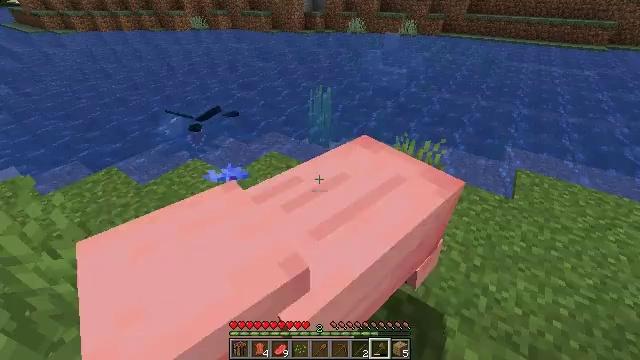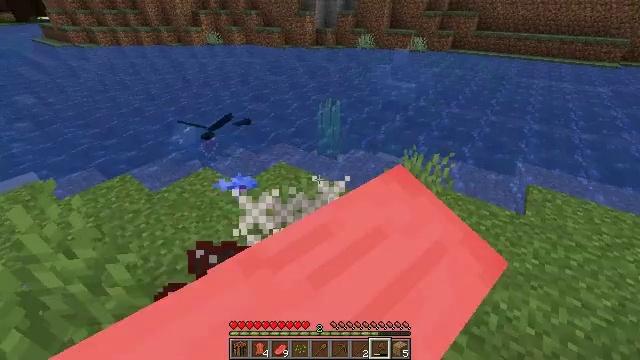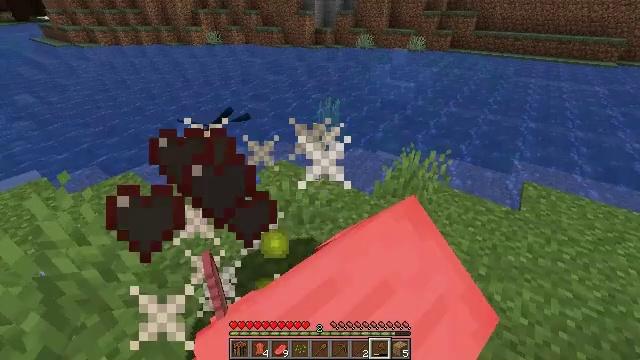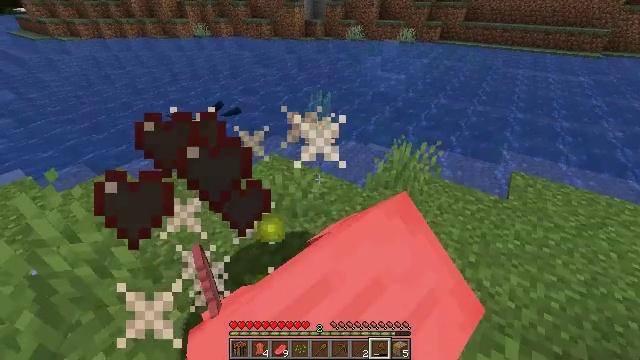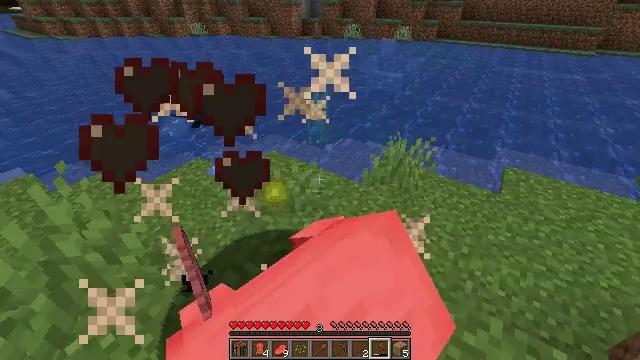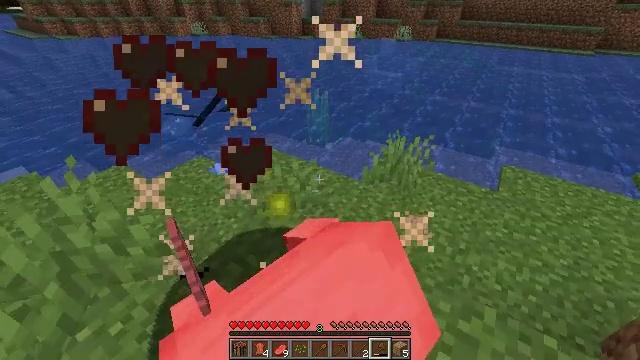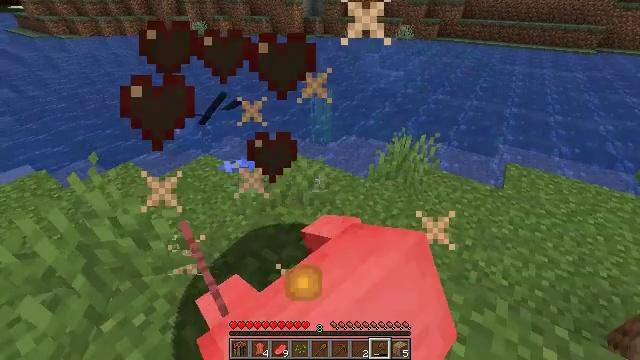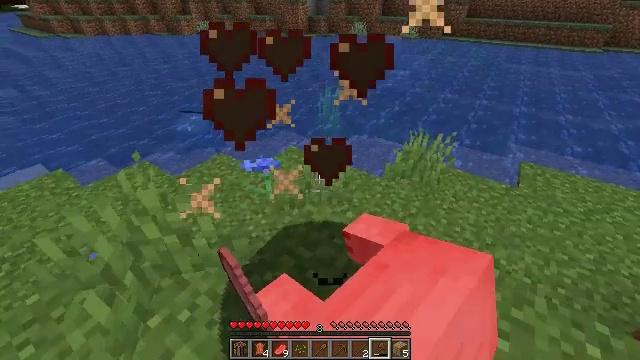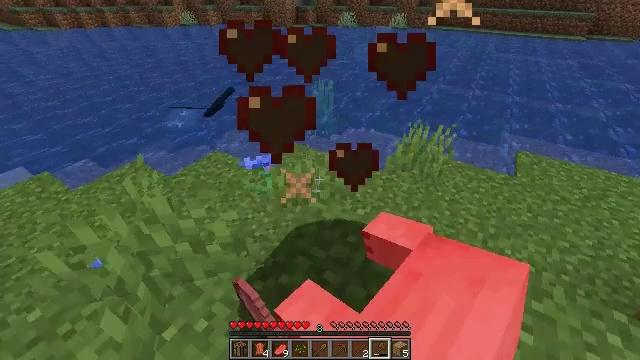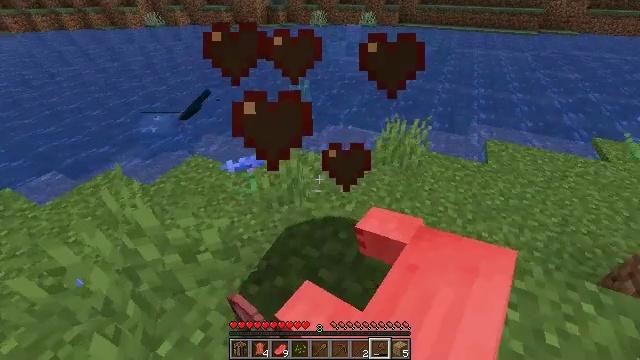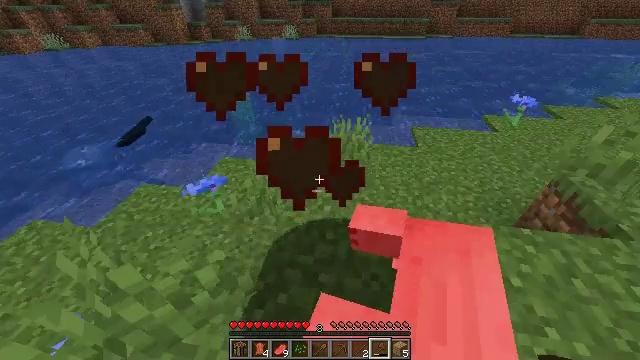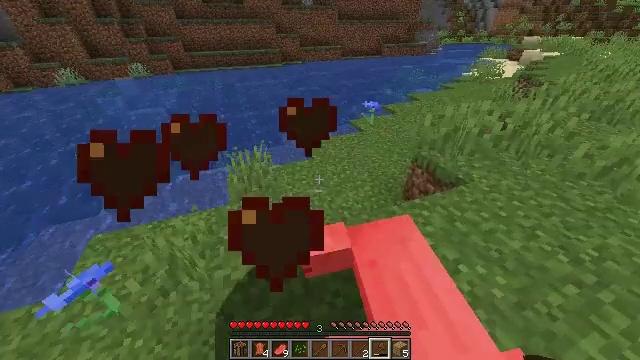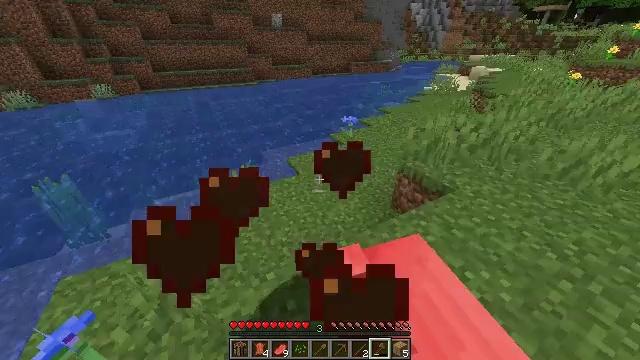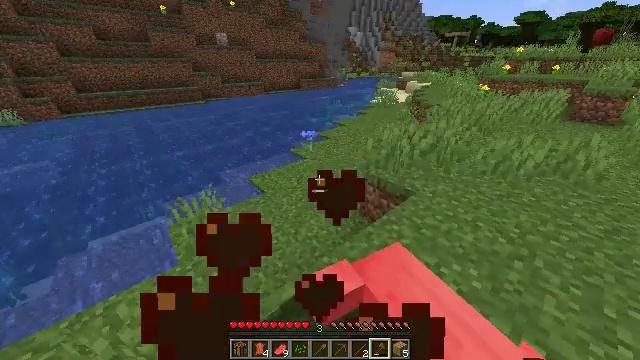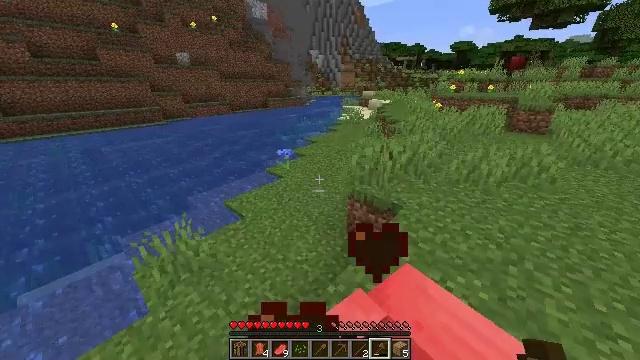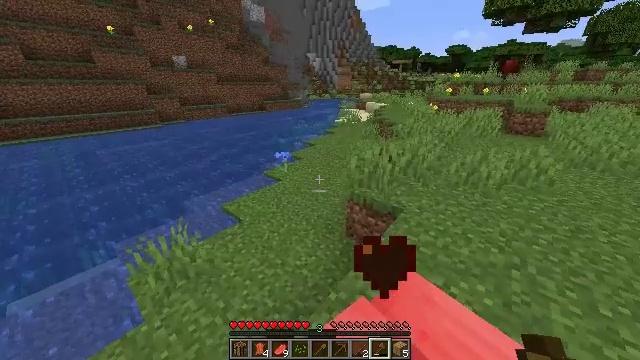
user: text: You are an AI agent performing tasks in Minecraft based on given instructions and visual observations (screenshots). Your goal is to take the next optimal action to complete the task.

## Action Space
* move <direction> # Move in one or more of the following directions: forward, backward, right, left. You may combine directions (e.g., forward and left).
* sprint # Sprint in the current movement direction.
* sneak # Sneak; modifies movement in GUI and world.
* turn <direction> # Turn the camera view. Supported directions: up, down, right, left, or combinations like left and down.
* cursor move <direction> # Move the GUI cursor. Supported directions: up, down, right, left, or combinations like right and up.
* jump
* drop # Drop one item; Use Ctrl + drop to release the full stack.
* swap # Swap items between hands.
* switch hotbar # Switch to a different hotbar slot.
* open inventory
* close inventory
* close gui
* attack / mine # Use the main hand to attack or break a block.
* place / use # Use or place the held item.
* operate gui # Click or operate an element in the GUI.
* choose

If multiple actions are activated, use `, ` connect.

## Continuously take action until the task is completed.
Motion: motion action
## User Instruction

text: Dig up the stone with a tool.
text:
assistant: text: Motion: turn left and up
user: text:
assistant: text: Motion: no_op
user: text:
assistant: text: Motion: turn right and down
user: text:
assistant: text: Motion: no_op
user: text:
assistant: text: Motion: move left
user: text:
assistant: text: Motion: move left
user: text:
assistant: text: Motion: move forward and move left
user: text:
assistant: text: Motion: move forward and move left, sprint, turn right and down
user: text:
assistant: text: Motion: move forward and move left, sprint, turn right
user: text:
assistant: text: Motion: move forward and move left, sprint, turn right
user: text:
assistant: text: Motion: move forward and move left, sprint, turn right and up
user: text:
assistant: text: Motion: move forward and move left, sprint, turn right and up
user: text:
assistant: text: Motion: move forward and move left, sprint, turn right and up
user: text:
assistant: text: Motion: move forward, sprint, turn right and up
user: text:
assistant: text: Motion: move forward, sprint
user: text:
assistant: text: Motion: move forward, sprint
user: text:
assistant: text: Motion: move forward, sprint
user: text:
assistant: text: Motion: move forward, sprint, turn right
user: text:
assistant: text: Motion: move forward, sprint, turn right and up
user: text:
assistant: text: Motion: move forward, sprint, turn right, jump
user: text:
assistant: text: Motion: move forward, sprint, turn right and up, jump
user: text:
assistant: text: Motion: move forward, sprint, turn right, jump
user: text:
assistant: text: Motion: move forward and move right, sprint, jump
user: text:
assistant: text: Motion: move forward and move right, sprint, turn right and up, jump
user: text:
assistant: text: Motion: move forward and move right, sprint, turn right and up, jump
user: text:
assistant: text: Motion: move forward and move right, sprint, jump
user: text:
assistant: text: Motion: move forward, sprint, turn left and down, jump
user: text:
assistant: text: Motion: move forward, sprint, jump
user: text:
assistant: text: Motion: move forward, sprint, jump
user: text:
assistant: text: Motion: move forward, sprint, jump